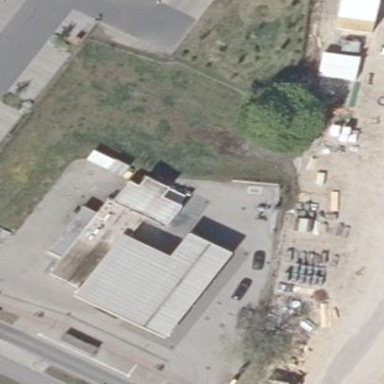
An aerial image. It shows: Building serving as both fuel station and kiosk.